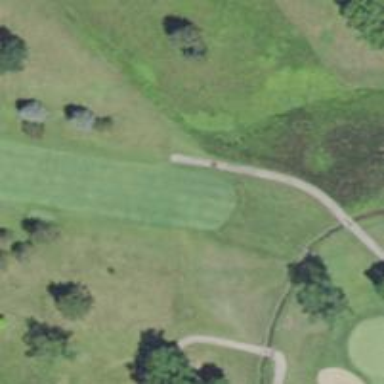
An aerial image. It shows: View of golf hole.